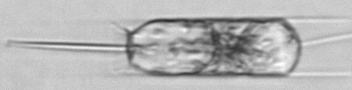
Label: Ditylum_brightwellii